Question: I'm working on a section of code and everything seems to be working correctly so far, but for some reason I have a foreach loop that is iterating 84 times before ending. I want to add more code to the loop to move the tile that I am iterating over, but it runs the movement code 84 times and throws it off the world coordinates.
'''
void Update () {
if (Input.GetMouseButtonDown (0)) {
var mousePos = Input.mousePosition;
mousePos.z = 0f;
mousePos = Camera.main.ScreenToWorldPoint (mousePos);
clickedX = boardScript.RoundToScale(mousePos.x);
clickedY = boardScript.RoundToScale(mousePos.y);
}
if (Input.GetMouseButtonUp (0)) {
boardScript.movingLeft = false;
boardScript.movingRight = false;
boardScript.movingUp = false;
boardScript.movingDown = false;
tempList.Clear ();
//This is the foreach loop that is iterating 84 times
foreach (TileInfo tile in tileInfo) {
if (tile.tileLocation.y == clickedY) {
Vector3 clickedLocation = tile.tileObject.transform.position;
Debug.Log ("we landed at: " + clickedLocation.x + ", " + clickedLocation.y);
}
}
return;
}
if (Input.GetMouseButton (0)) {
if (Input.GetMouseButtonUp (0)) {
return;
}
float mouseMoveX = Input.GetAxis ("Mouse X");
float mouseMoveY = Input.GetAxis ("Mouse Y");
if (mouseMoveX < 0) {
boardScript.movingLeft = true;
boardScript.movingRight = false;
}
if (mouseMoveX > 0) {
boardScript.movingLeft = false;
boardScript.movingRight = true;
}
foreach (TileInfo tile in tileInfo) {
if (tile.tileLocation.y == clickedY) {
tile.tileObject.transform.Translate (mouseMoveX, 0, 0);
}
}
}
}
'''
If you need any other sections of code or anything else let me know, I'm new at this and still learning.
Edit: clarified the question I was asking.
Edit2: added a link to the debug log that I have in the loop to show exactly what is happening.

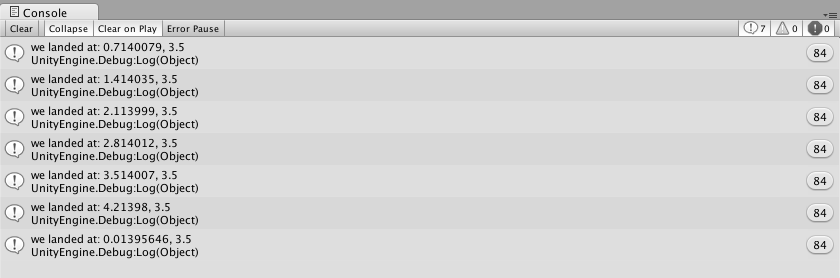
Answer: I figured out the issue, so I had this script attached to every single tile object in the game. So everything in the script would run 84 times since there were 84 tiles being created.
Thanks for the the help all!